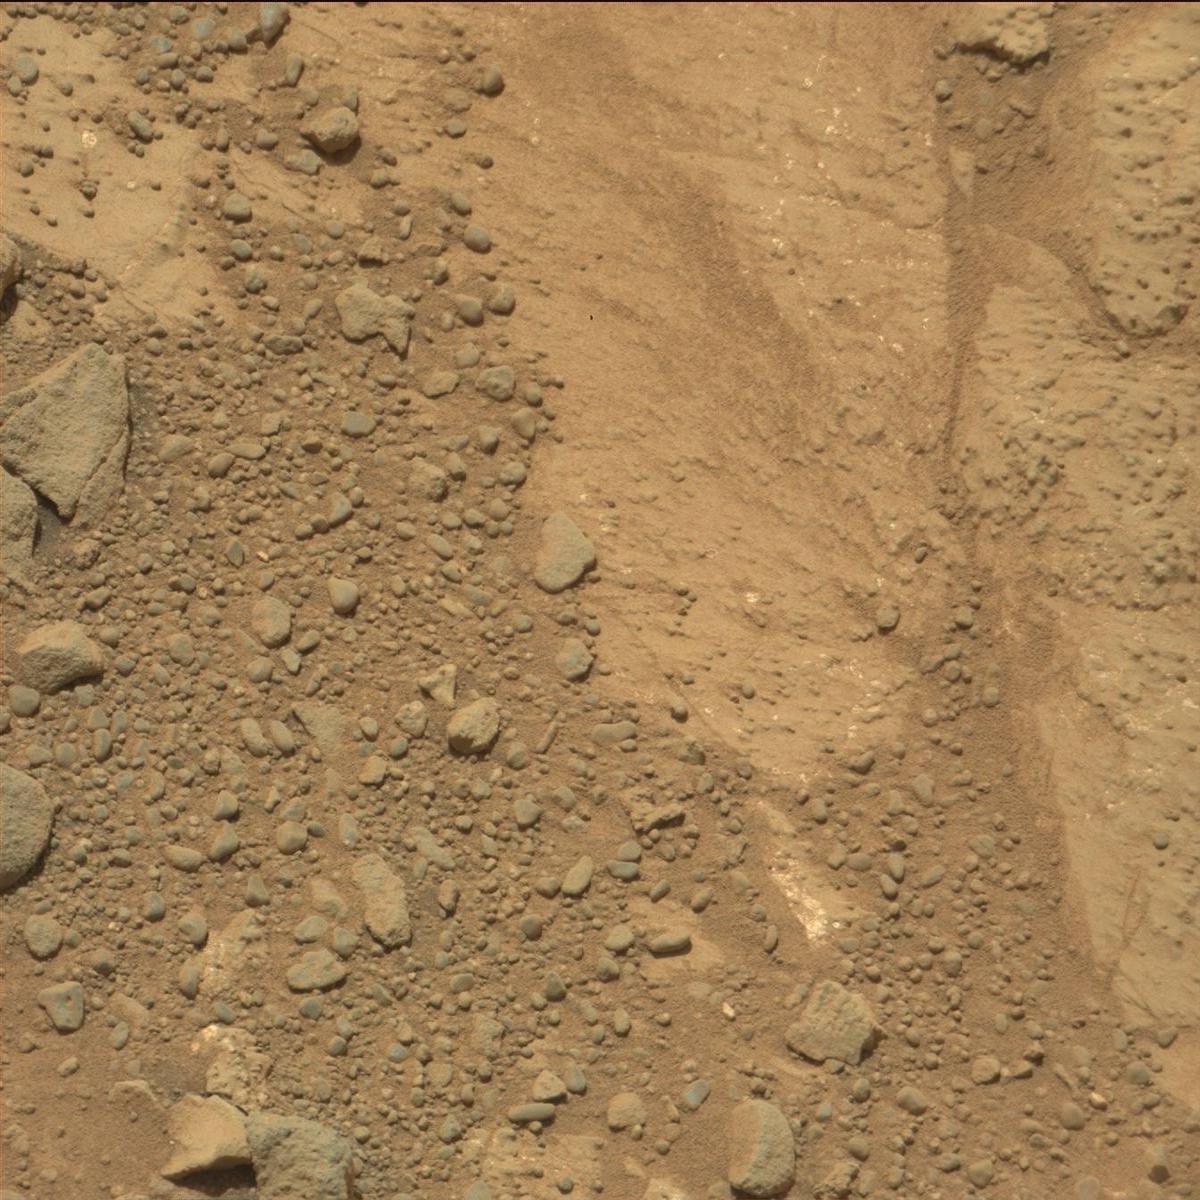
Terrain classes present: Bedrock, Rock, Sand / Soil